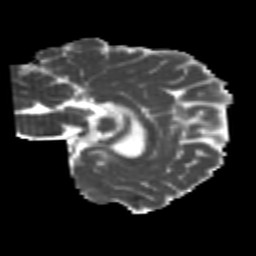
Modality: MD
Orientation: sagittal
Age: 21
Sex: female
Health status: healthy
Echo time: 0.074 s